Question: I'm using jwplayer 6. Is there any way to make the (01:19) element close to (2:10) element? So that in the end, we would have 01:19 / 2:10 (just like YouTube) instead of having them separate.

This is how they are formatted in the xml file.
'''
<element name="elapsedBackground" src="data:image/png;base64,iVBORw0KGgoAAAANSUhEUgAAAAYAAAAeCAYAAAAPSW++AAAAFklEQVR42mP8//8/AzbAOCoxKjHcJAA3uVnFd64sVwAAAABJRU5ErkJggg=="/>
<element name="durationBackground" src="data:image/png;base64,iVBORw0KGgoAAAANSUhEUgAAAAYAAAAeCAYAAAAPSW++AAAAFklEQVR42mP8//8/AzbAOCoxKjHcJAA3uVnFd64sVwAAAABJRU5ErkJggg=="/>
'''
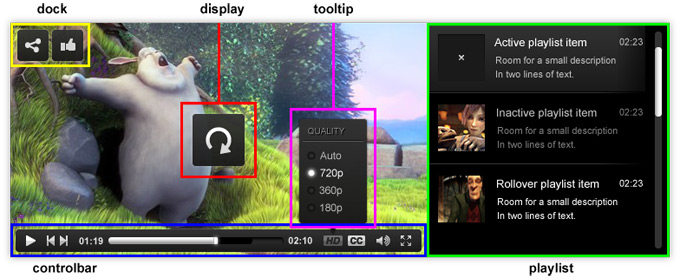
Answer: It can't be done easily. There is no easy solution.